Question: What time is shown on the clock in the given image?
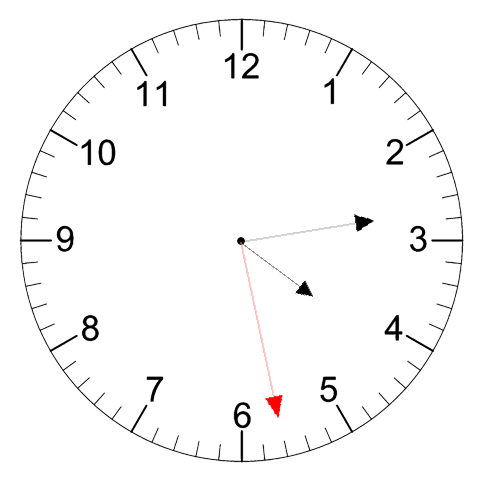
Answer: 04:13:28